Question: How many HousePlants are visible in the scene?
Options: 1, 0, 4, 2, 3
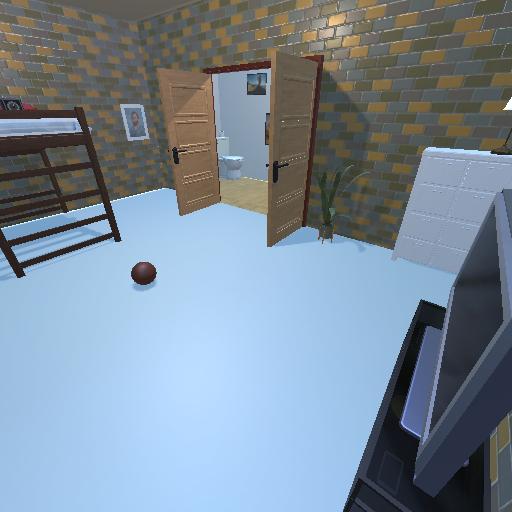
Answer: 1